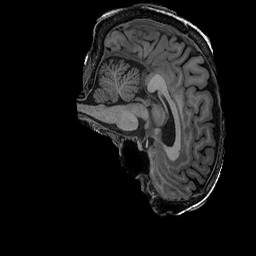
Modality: T1w
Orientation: sagittal
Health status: ill
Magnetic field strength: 3 T